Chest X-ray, AP view. Patient: 63 years old, sex F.
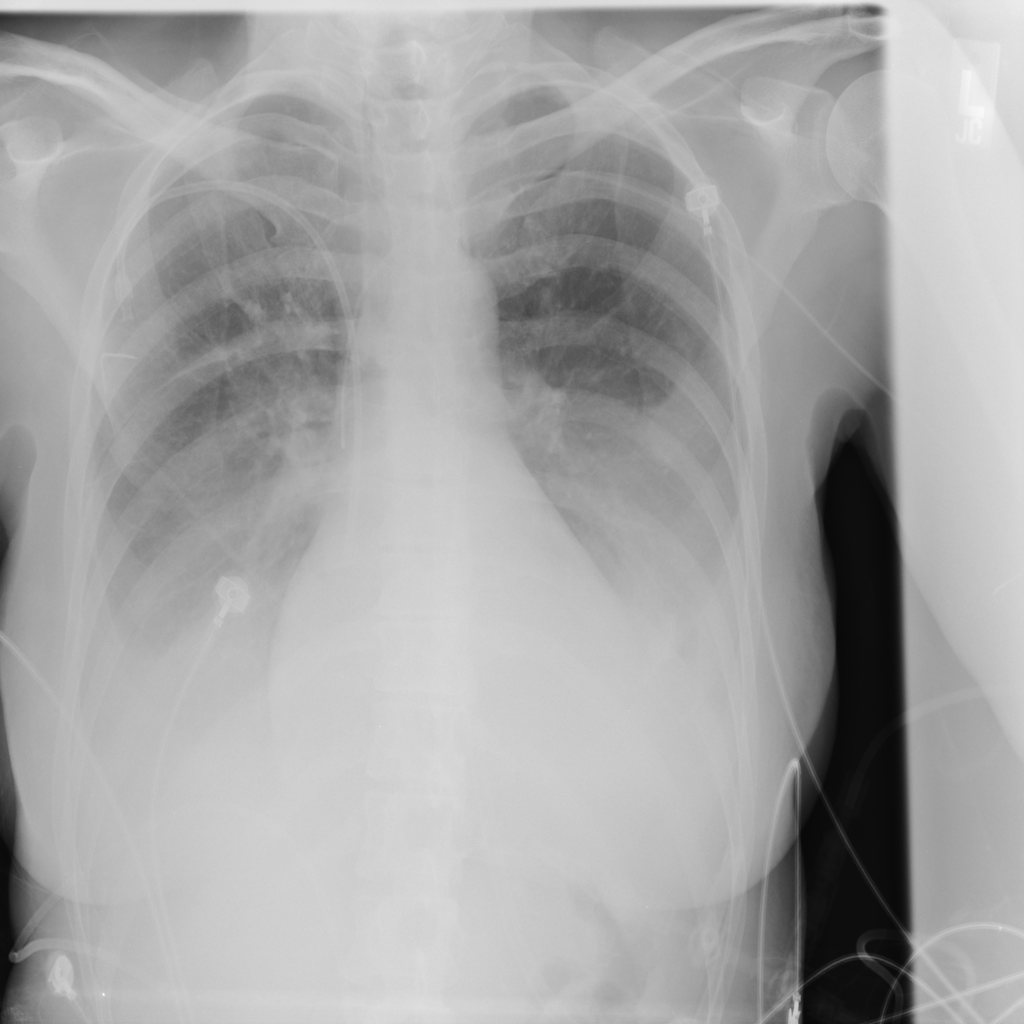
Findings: Effusion